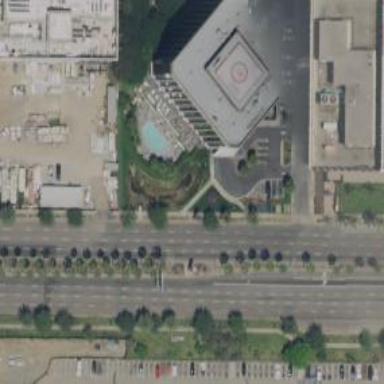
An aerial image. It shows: Hotel building.